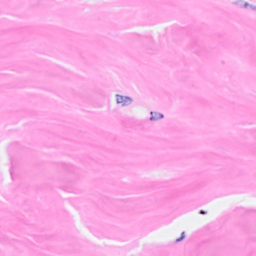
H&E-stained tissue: Breast